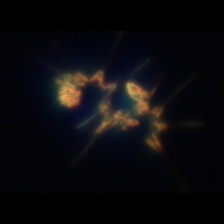
Taxon: Asterionellopsis
Group: Diatoms